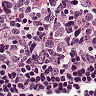
Metastatic tissue present: no